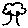
Label: tree